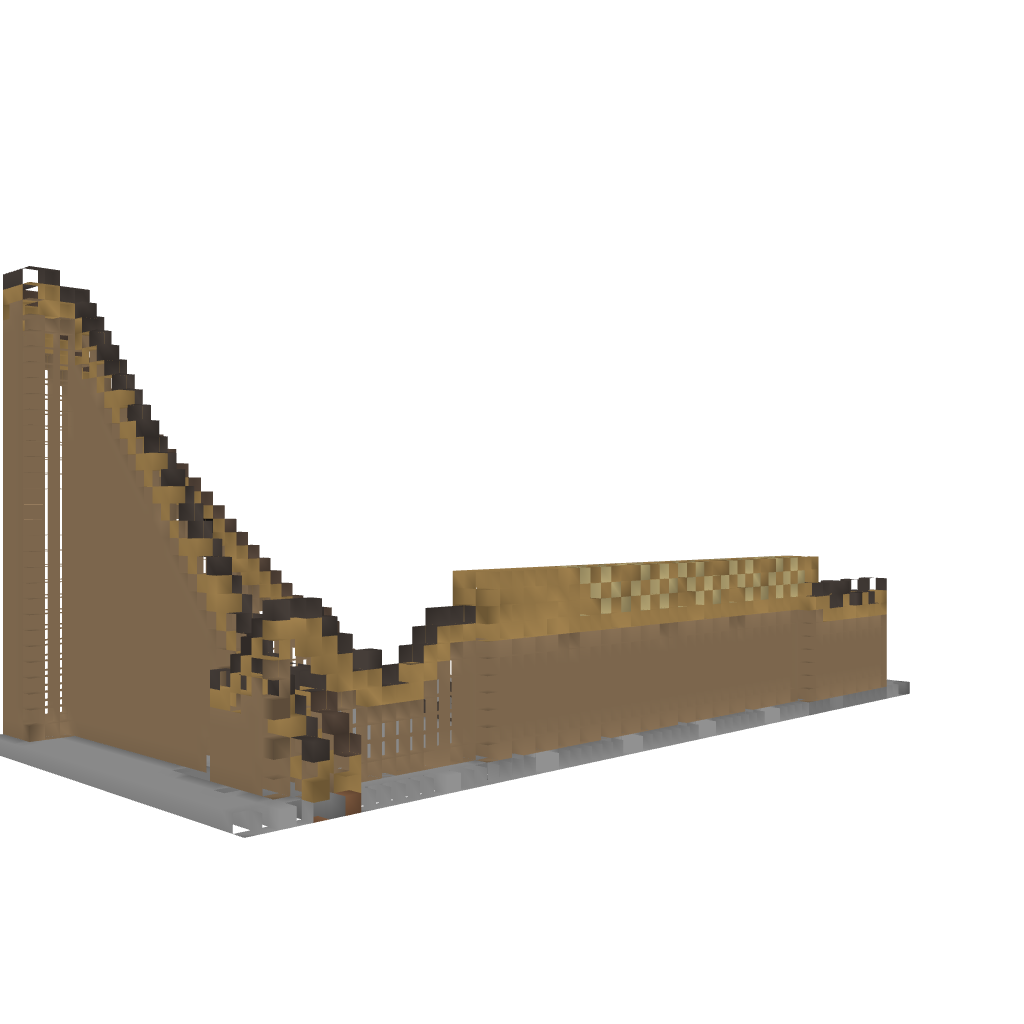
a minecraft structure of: Roller Coaster